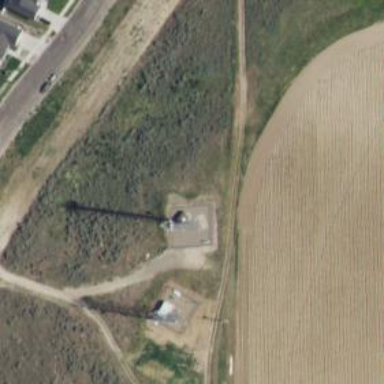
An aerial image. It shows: Man-made mast used for communication purposes.